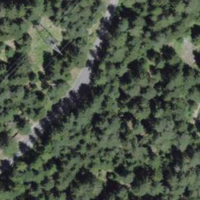
EUNIS habitat code: 45
Species observed at this site:
Aquila chrysaetos